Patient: sex M, age 52
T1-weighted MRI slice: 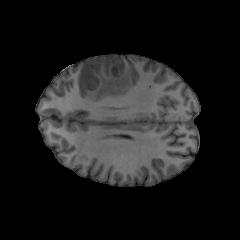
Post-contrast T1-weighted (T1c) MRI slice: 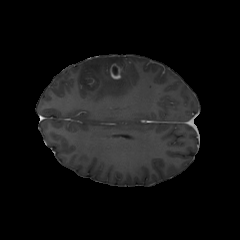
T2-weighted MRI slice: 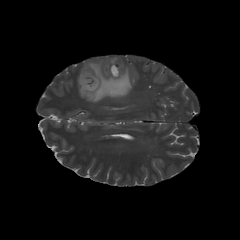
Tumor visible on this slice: yes
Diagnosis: Glioblastoma, IDH-wildtype
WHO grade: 4